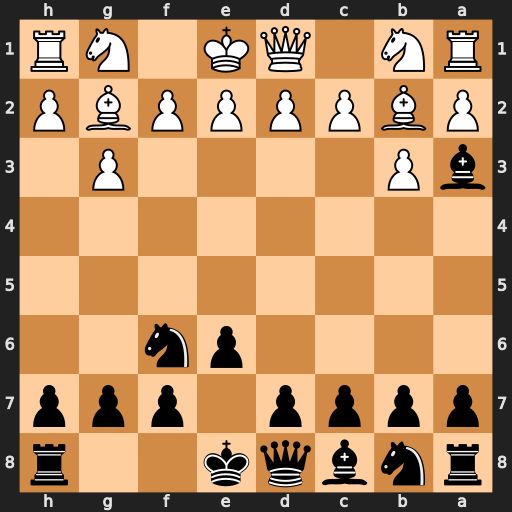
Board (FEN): rnbqk2r/pppp1ppp/4pn2/8/8/bP4P1/PBPPPPBP/RN1QK1NR
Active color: b
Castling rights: KQkq
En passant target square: -
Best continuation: Bxb2